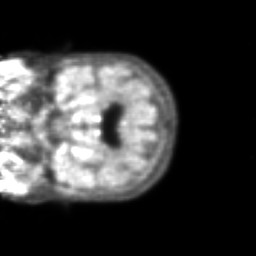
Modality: PET
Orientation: coronal
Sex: female
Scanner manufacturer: ge